Brain MRI, t2w sequence, axial 2D slice.
Patient: age 26, sex F, weight 90 kg, height 1.9 m
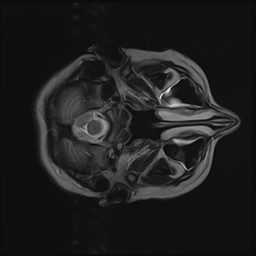